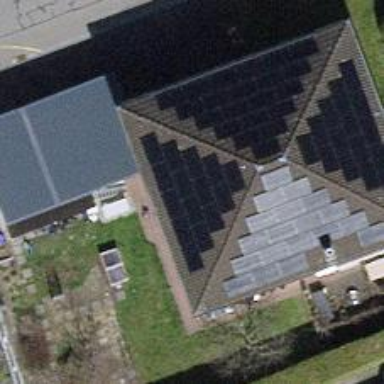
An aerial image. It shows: Solar power generator utilizing photovoltaic technology with solar photovoltaic panels.